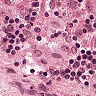
Metastatic tissue present: no